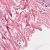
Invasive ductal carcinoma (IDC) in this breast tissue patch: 0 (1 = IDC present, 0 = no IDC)